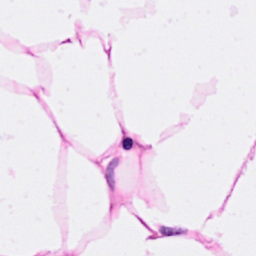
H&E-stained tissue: Breast